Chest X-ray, PA view. Patient: 46 years old, sex F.
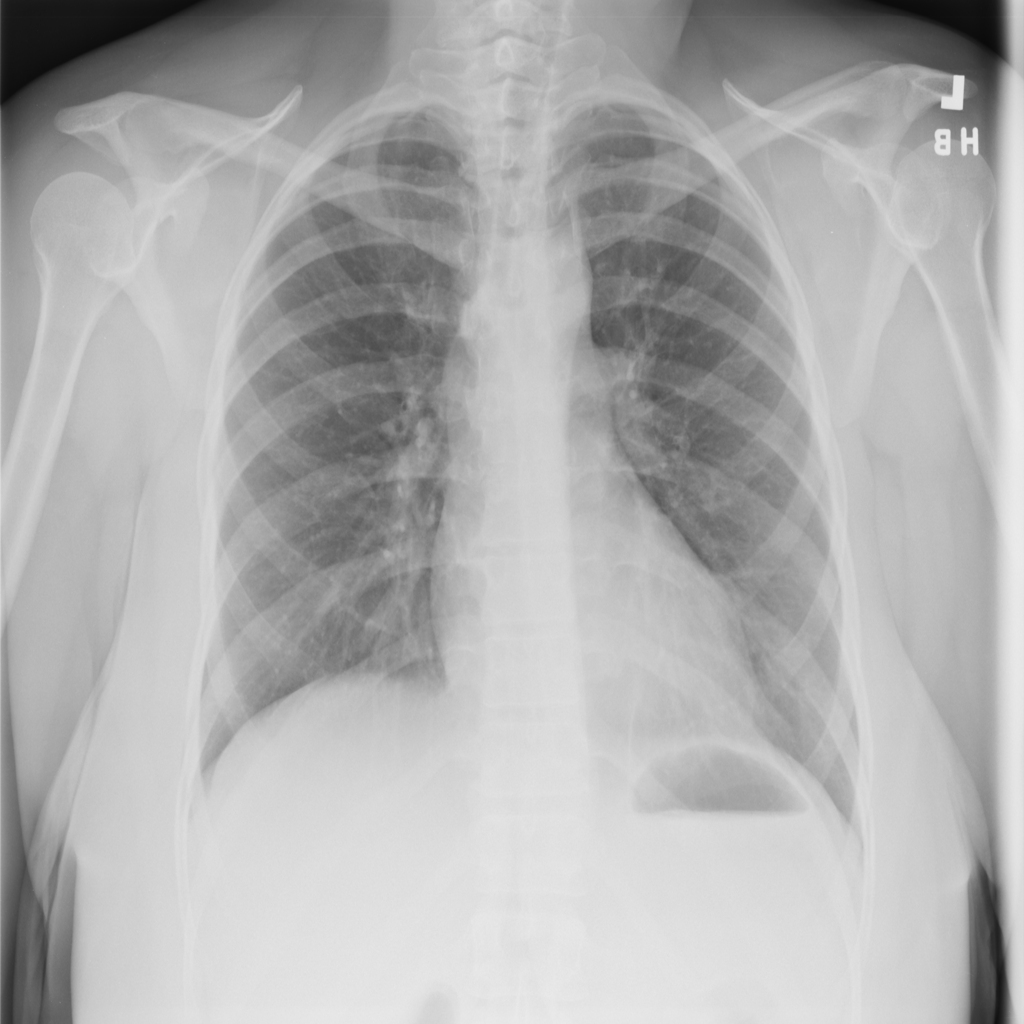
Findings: No Finding